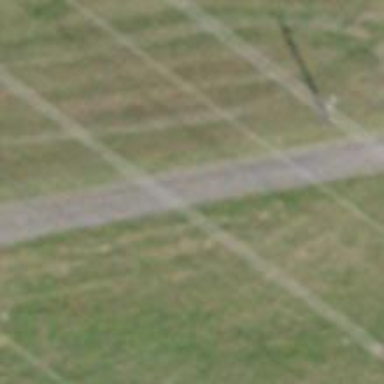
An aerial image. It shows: Well-maintained track road of grade 1.